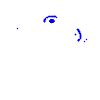
Particle: kaon